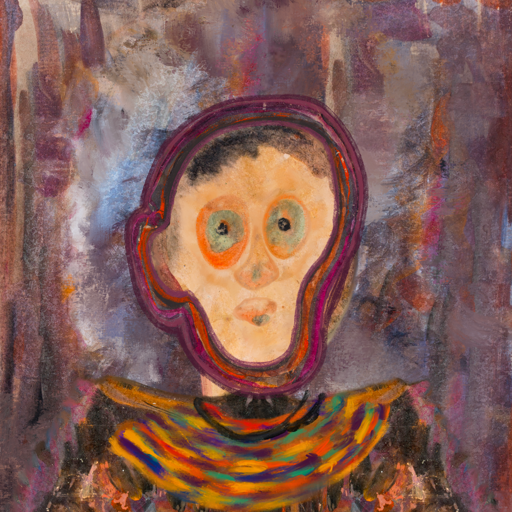
Background: Hypocrite, Head And Neck Front: Childish, Face Front: Childish, Bust: Gypsy_Queen, Hair Front: Hypocrite, Head Accessory: Blank, Second Necklace: An_Impression_2, Necklace: Orphan, Baby: Blank